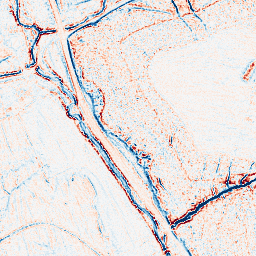
Category: classical
Decomposition family: uniform
Decomposition parameters: size: 5
Upsampling method: bspline
Upsampling parameters: scale: 8
Upsampling scale: 8